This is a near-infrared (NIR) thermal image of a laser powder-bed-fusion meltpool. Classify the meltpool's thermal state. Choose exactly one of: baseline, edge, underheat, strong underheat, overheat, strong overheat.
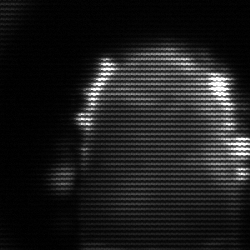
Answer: baseline